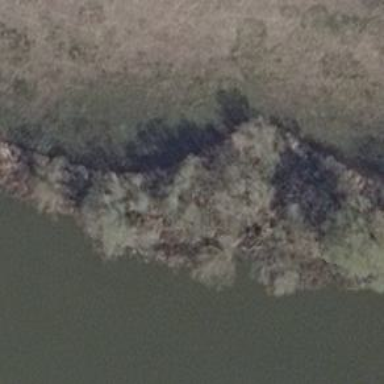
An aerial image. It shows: Patch of scrub vegetation.